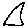
Label: triangle